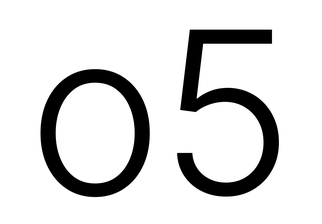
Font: Inter_Light